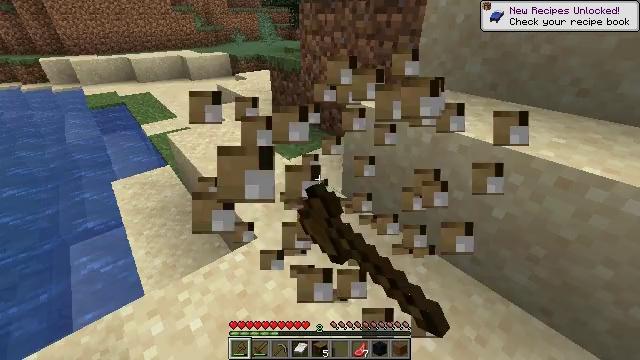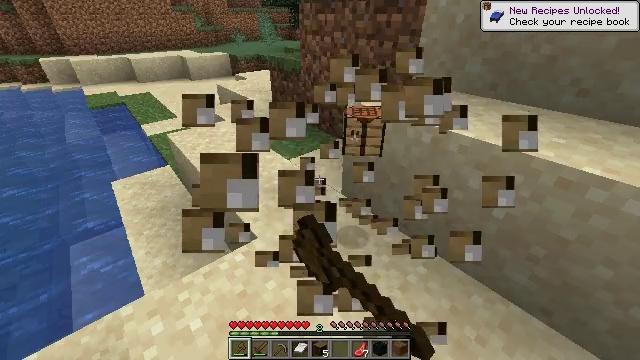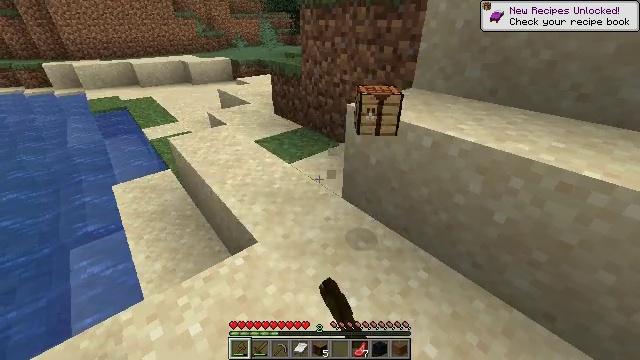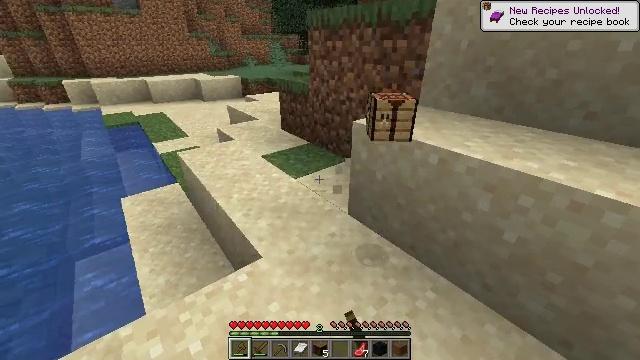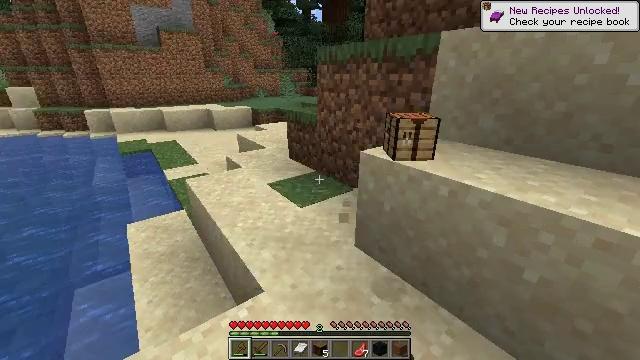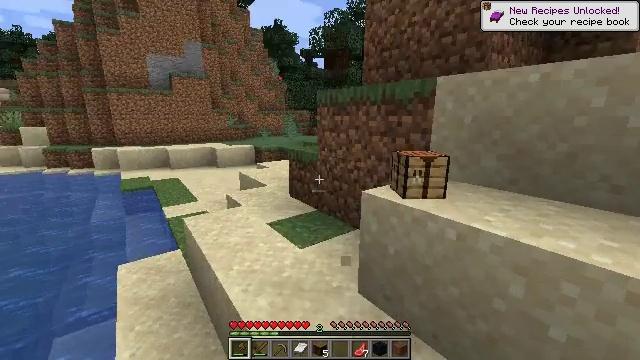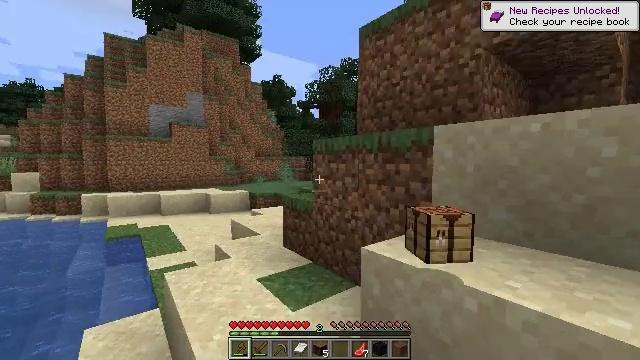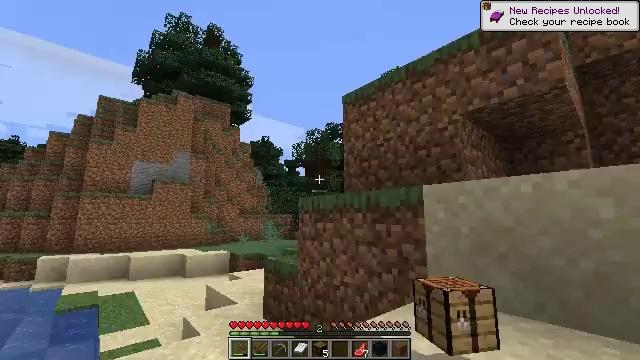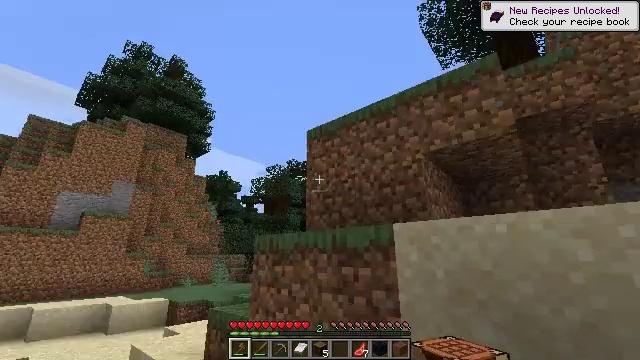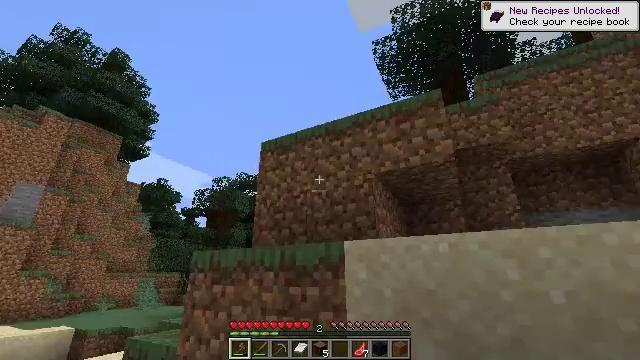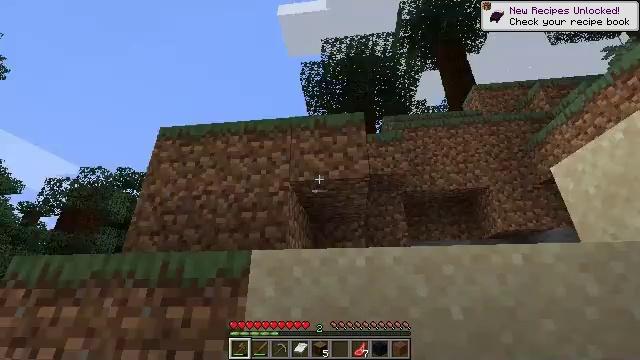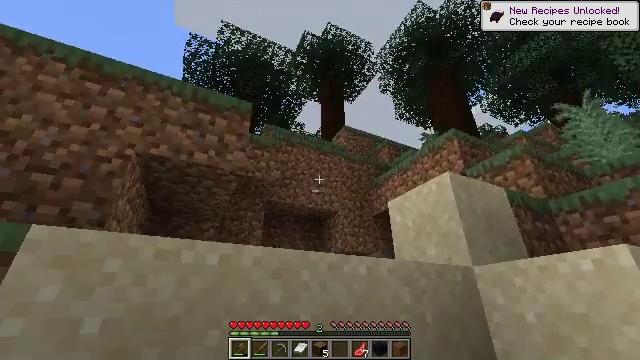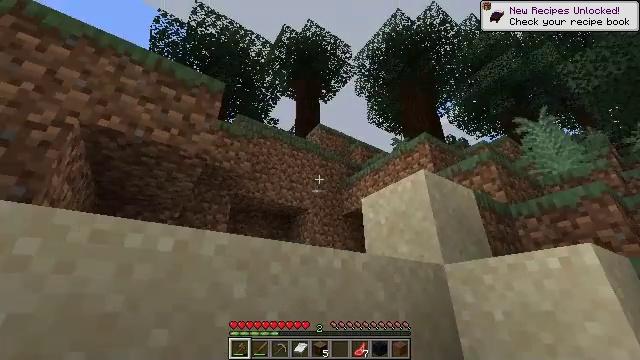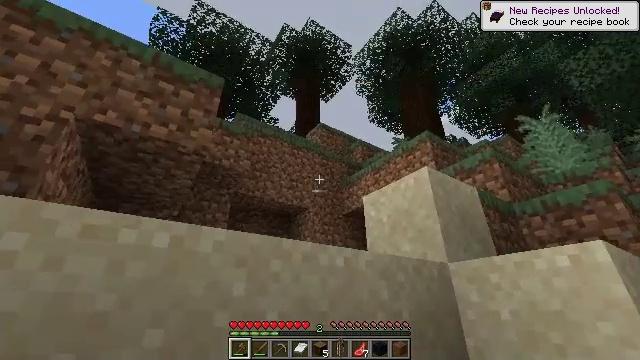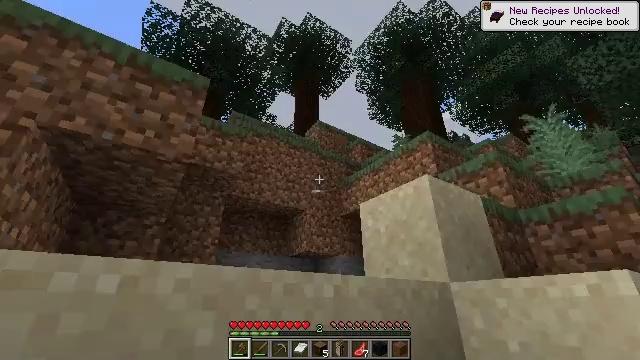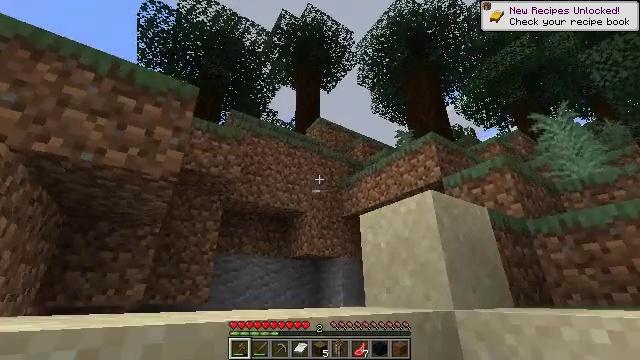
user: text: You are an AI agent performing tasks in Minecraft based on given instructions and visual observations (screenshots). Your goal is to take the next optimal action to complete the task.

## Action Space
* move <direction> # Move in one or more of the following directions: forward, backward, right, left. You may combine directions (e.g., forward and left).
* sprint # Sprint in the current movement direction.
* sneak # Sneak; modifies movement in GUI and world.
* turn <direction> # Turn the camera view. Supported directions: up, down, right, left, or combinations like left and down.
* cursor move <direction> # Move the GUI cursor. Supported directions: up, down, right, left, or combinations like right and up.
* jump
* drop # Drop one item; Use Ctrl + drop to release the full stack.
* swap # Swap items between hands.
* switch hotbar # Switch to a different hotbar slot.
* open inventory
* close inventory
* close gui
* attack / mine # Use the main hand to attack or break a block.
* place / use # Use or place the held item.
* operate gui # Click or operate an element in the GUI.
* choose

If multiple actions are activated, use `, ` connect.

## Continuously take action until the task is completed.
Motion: motion action
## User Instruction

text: Mine sand by the water.
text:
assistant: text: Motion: attack / mine
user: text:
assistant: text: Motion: attack / mine
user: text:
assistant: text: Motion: turn left and up
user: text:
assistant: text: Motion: move forward, turn left and up
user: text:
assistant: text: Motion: move forward, turn up
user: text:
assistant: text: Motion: move forward, turn up
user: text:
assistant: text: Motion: move forward, turn right and up
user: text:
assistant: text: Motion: move forward, turn right and up
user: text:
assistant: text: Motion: move forward, turn right and up
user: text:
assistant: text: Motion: move forward, turn right and up
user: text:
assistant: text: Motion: move forward, turn right and up
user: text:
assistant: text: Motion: move forward, turn right
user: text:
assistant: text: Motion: move forward
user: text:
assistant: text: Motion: move forward, jump
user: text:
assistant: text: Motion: move forward, turn down, jump
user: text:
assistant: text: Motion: move forward, turn left and down, jump
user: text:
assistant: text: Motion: move forward, turn down, jump
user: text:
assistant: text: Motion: move forward, turn down
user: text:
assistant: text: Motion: move forward, turn left and down
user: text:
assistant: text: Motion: move forward, turn left and down
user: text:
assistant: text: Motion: move forward, turn left and down
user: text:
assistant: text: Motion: move forward, turn left and down
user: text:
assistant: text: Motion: move forward, turn left and down
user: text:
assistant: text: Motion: move forward, turn right and down, jump
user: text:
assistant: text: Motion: move forward, turn right and down, jump
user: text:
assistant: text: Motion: move forward, turn right and down, jump
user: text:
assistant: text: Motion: move forward, turn right and down, jump
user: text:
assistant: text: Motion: move forward, turn right and down
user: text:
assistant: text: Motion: move forward, turn right and down
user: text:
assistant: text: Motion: move forward, turn down